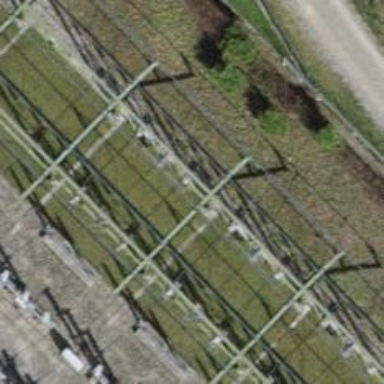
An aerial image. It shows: Switch for power supply.